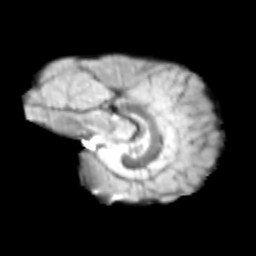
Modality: T2w
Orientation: sagittal
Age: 10
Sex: female
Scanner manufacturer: siemens
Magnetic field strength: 3 T
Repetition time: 3.8 s
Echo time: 0.07 s